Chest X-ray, PA view. Patient: 63 years old, sex F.
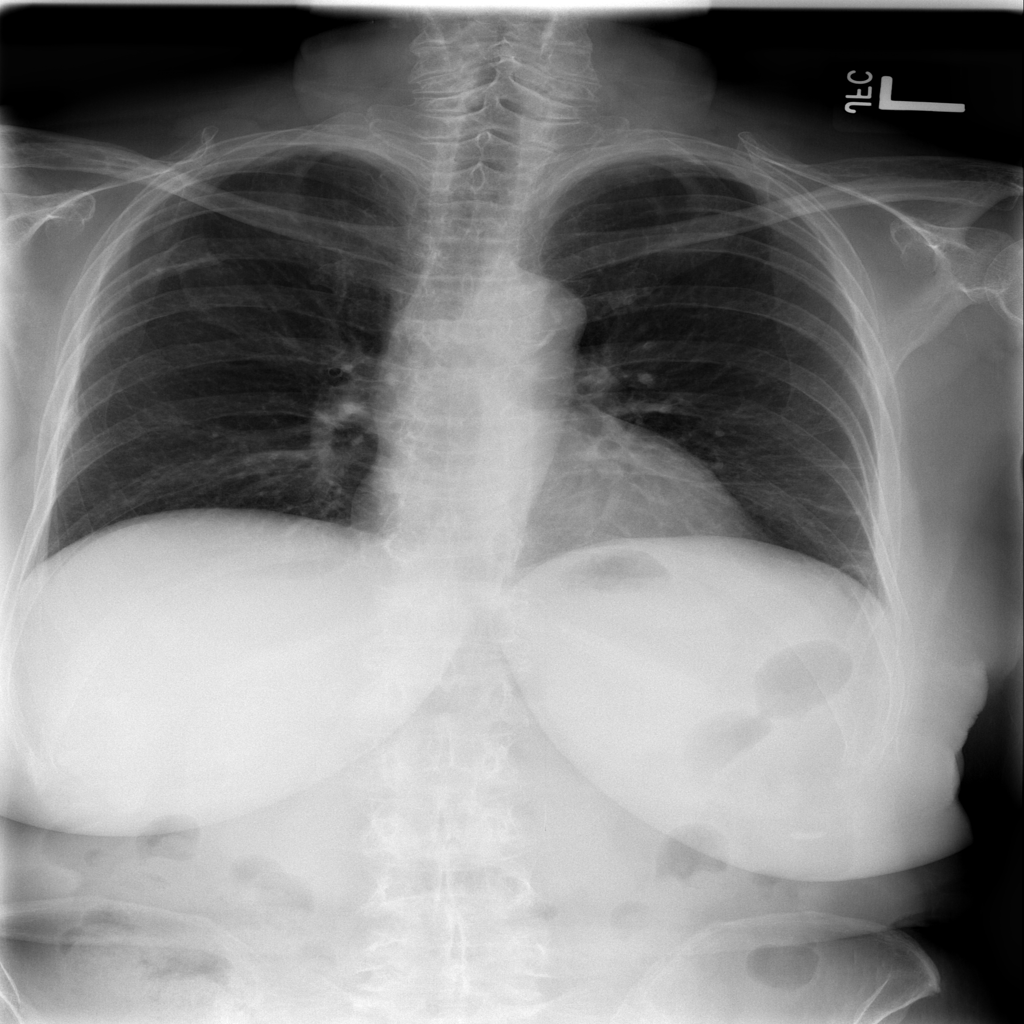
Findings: No Finding